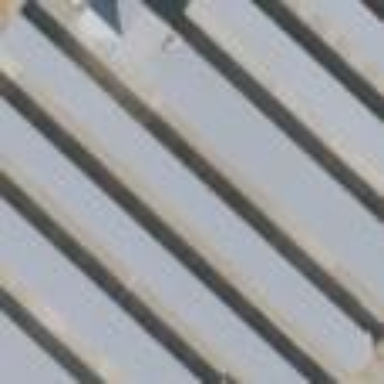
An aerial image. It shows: Warehouse building.